八年级 · 解析几何
( 4 分 ) 如图, 直线 1 和双曲线 ${ }^{y=\frac{k}{x}}(k>0)$ 交于 $A 、 B$ 两点, $P$ 是线段 $A B$ 上的点（不与 $A 、 B$重合), 过点 $A 、 B 、 P$ 分别向 $x$ 轴作垂线, 垂足分别为 $C 、 D 、 E$, 连接 $O A 、 O B 、 O P$, 设 $\triangle A O C$的面积为 $S_{1} 、 \triangle B O D$ 的面积为 $S_{2} 、 \triangle P O E$ 的面积为 $S_{3}$, 则有（ )

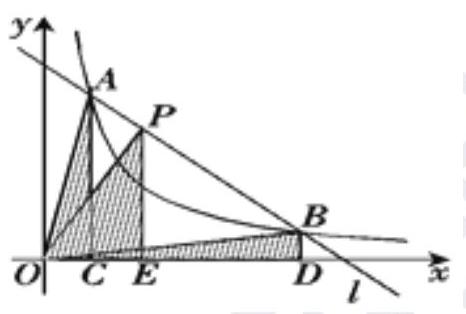
A. $S_{1}<S_{2}<S_{3}$
B. $S^{1}=S^{2}=$
$\mathrm{S}^{3}$
C. $S_{1}=S_{2}>S_{3}$
D. $S_{1}=S_{2}<S_{3}$
答案: D
解析: 【分析】依题意知 $\mathrm{A} 、 \mathrm{~B}$ 点都为反比例函数 $y=\frac{k}{x}$ 上的点, 故点 $\mathrm{A} 、 \mathrm{~B}$ 坐标对应 $\mathrm{xy}$ 值的乘积都相当为 $\mathrm{k}$, 所以 $S_{1=} S_{2=}{ }^{\frac{1}{2}} K$,

而 PE 垂线与双曲线所交的交点在 $\mathrm{P}$ 点下方。故 P 点对应 $\mathrm{y}$ 值大于 PE 与曲线交点对应 $\mathrm{y}$ 值, 故 P 点对应 $\mathrm{xy}$ 值的乘积大于 $\mathrm{k}$ 。所以 $S_{1}=S_{2}<S_{3}$

故选择 D。

【点评】本题难度中等, 主要考查学生对反比例函数图像性质知识点的掌握。分析点的坐标特点为解题关键。